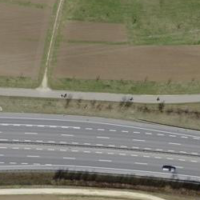
EUNIS habitat code: 57
Species observed at this site:
Maniola jurtina